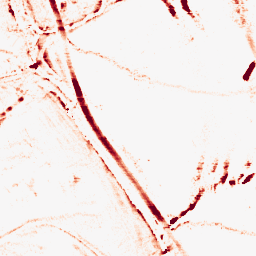
Category: morphological
Decomposition family: morphological_rect
Decomposition parameters: operation: opening
width: 10
height: 5
Upsampling method: cubic_mitchell
Upsampling parameters: scale: 4
Upsampling scale: 4